Question: How can I add a menu and sub menu items when right click on a file item visual studio solution explorer?
I have one menu and three sub menu items which will be displayed when I right click on a file in solution explorer like the below picture.
I tried using .vsct buttons but it will display on context menu and Iam unable to add sub menus

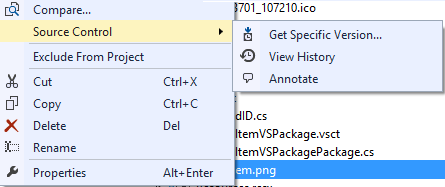
Answer: Authoring 'VSCT' files is somewhat tricky; what you'll need is a combination of a menu and buttons. First of all you need to reference the 'IDM_VS_CTXT_ITEMNODE' group in your VSCT file.
'''
<Group guid="guidCmdSet" id="grpIdMenuProjectItem" priority="0x0800">
<Parent guid="guidSHLMainMenu" id="IDM_VS_CTXT_ITEMNODE" />
</Group>
'''
Than you create a new menu and add it to that group...
'''
<Menu guid="guidCmdSet" id="sampleMenu" type="Menu" priority="0x1000">
<Parent guid="guidCmdSet" id="grpIdMenuProjectItem" />
<CommandFlag>IconAndText</CommandFlag>
<Strings>
<ButtonText>Sample Menu</ButtonText>
<CommandName>Sample Menu</CommandName>
</Strings>
</Menu>
'''
For the submenu items another group is required, which will be added to the menu...
'''
<Group guid="guidCmdSet" id="sampleMenuGroup" priority="0x1000">
<Parent guid="guidCmdSet" id="sampleMenu"/>
</Group>
'''
At least you define your submenu items using buttons and add them to the submenu group...
'''
<Button guid="guidCmdSet" id="sampleMenuItem" priority="0x1000" type="Button">
<Parent guid="guidCmdSet" id="sampleMenuGroup"/>
<CommandFlag>TextOnly</CommandFlag>
<Strings>
<ButtonText>Sample Menu Item 1</ButtonText>
<CommandName>sampleMenuItem1</CommandName>
</Strings>
</Button>
'''
Don't forget to define all symbols, otherwise the resource won't compile.
'''
<IDSymbol name="grpIdMenuProjectItem" value="0x1020"/>
<IDSymbol name="sampleMenu" value="0x1021"/>
<IDSymbol name="sampleMenuGroup" value="0x1022"/>
<IDSymbol name="sampleMenuItem" value="0x1023"/>
'''
And this is what you get...